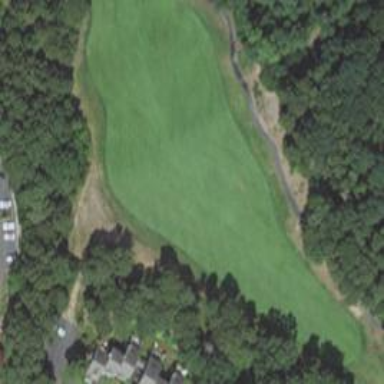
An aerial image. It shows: View of golf hole.